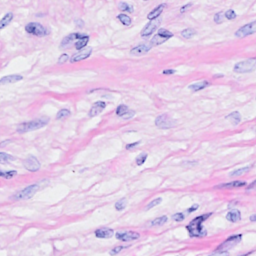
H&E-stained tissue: Breast